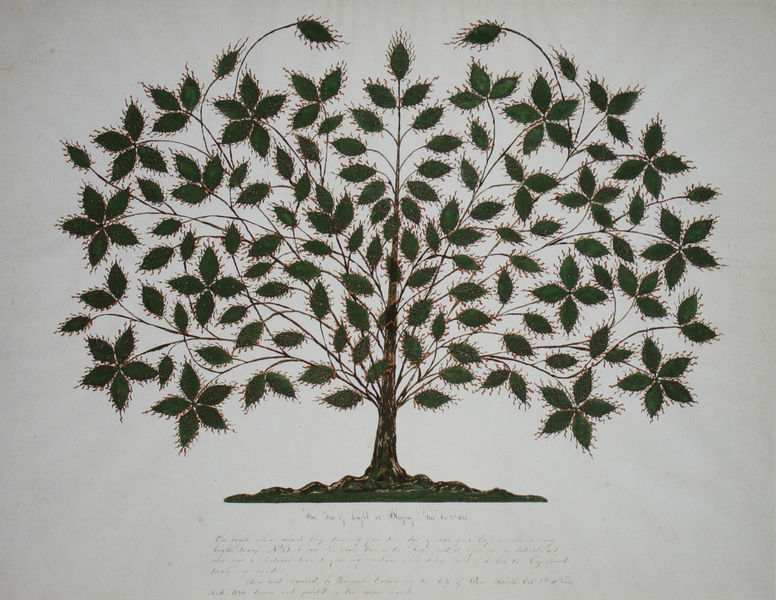
Titel: Der Baum des Lichtes
Künstler: Hannah Cohoon
Standort: Pittsfiled (Massachusetts)
Institution: Hancock Shaker Community
Schlagwörter: baum, blau, blätter, laub, weiß, aquarell, grün, äste, blumen, braun, grau, schwarz, zeichnung, blüte, blüten, gras, rasen, ornament, bild, ast, baumstamm, erde, natur, stamm, zweige, busch, boden, haare, blatt, pflanze, rund, bäumchen, schrift, papier, graphik, klein, tapete, symmetrie, inschrift, stile, symetrie, buch, stern, wurzel, zweig, symmetrisch, gross, seite, text, beschriftung, mosaik, entwurf, raute, rauten, wurzeln, geäst, adern, achse, botanik, handschrift, beschreibung, proportionen, stacheln, verzweigt, behaart, stammbaum, lebensbaum, blattornament, verästelung, gleichschenklich, häarchen, schlingpflanze